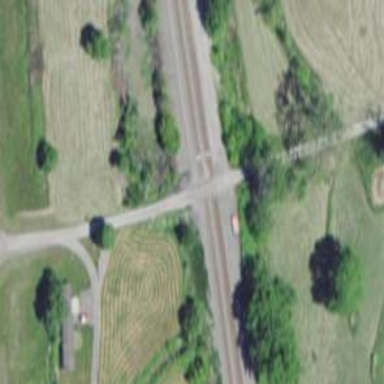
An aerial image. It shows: Railway level crossing.